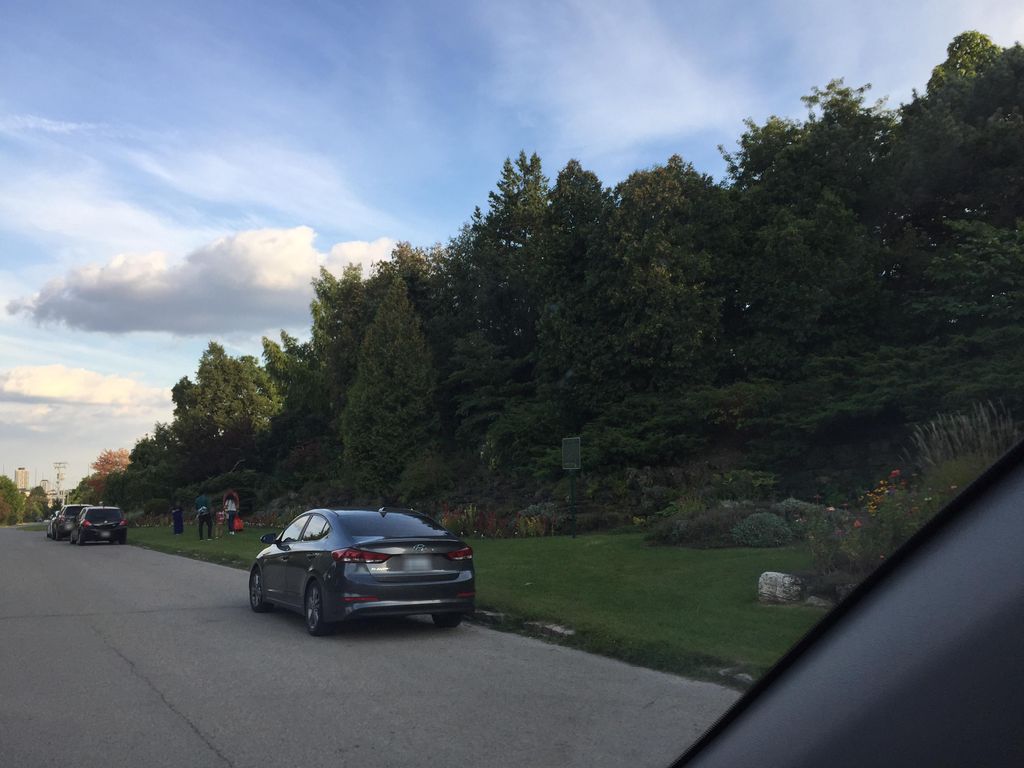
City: kitchener-waterloo